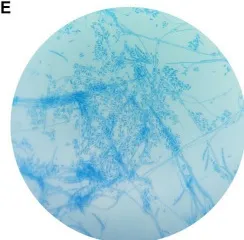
Morphological characteristics of Fusarium solani. (C-F) The morphologies of Fusarium solani were observed using a KOH fungal smear test (magnification 10 x 100), Gram staining (magnification 10 x 100), lactic acid phenol cotton blue staining (magnification 10 x 40), and fungal fluorescent staining (magnification 10 x 100).
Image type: pathology (gram)